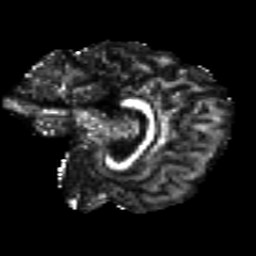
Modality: FA
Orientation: sagittal
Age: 24
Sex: female
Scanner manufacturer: siemens
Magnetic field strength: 3 T
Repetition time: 8.8 s
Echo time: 0.085 s